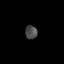
Tissue: lung
Cell type: Epithelial cells
Senescence score: 0.2187
Nuclear area (px): 166
Mean DAPI intensity: 72.217